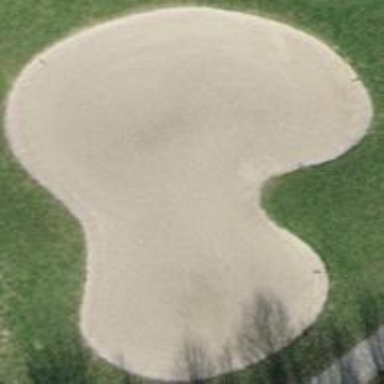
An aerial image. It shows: Sandy area is golf bunker.